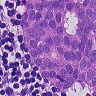
Metastatic tissue present: yes